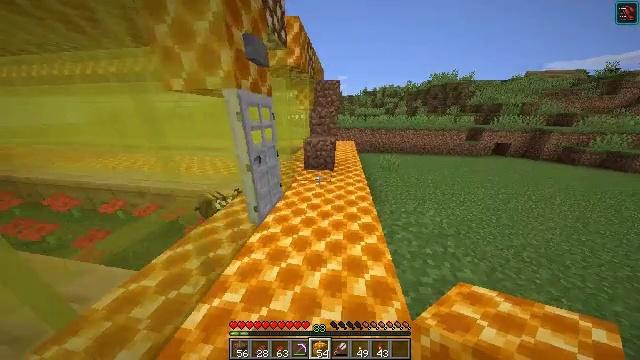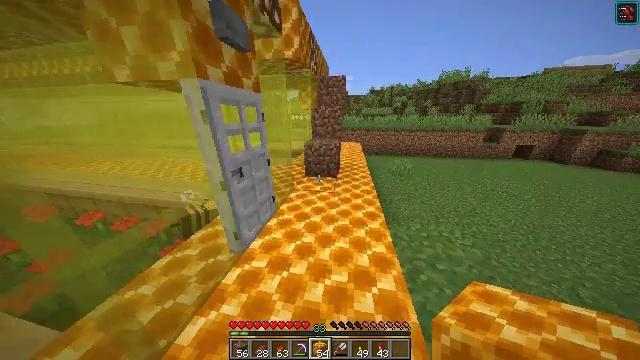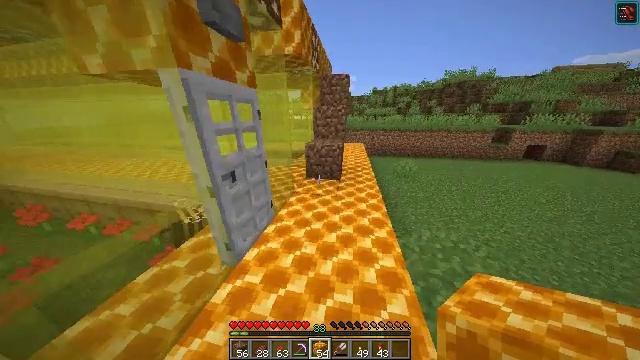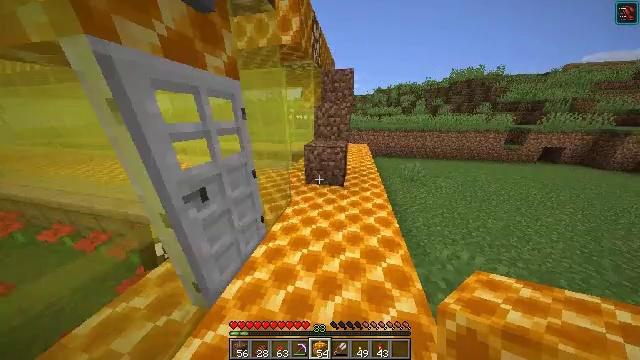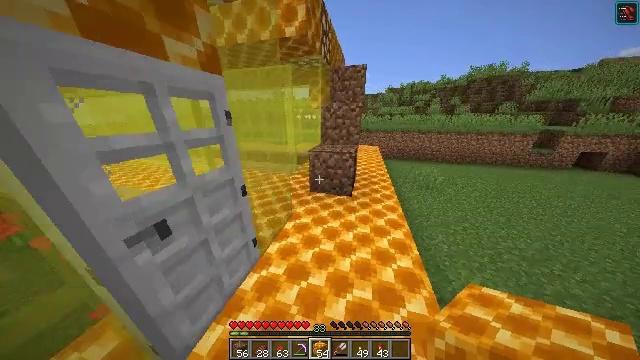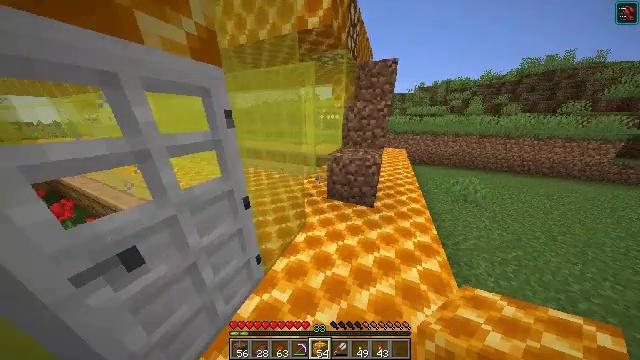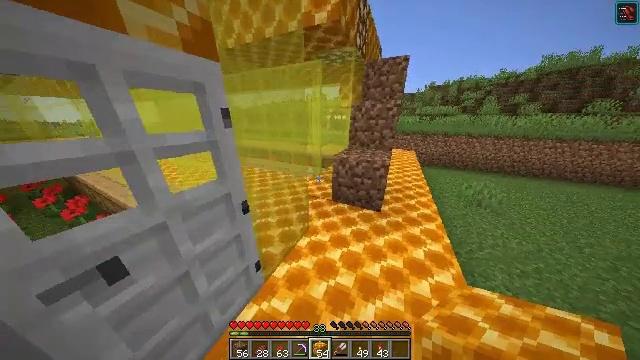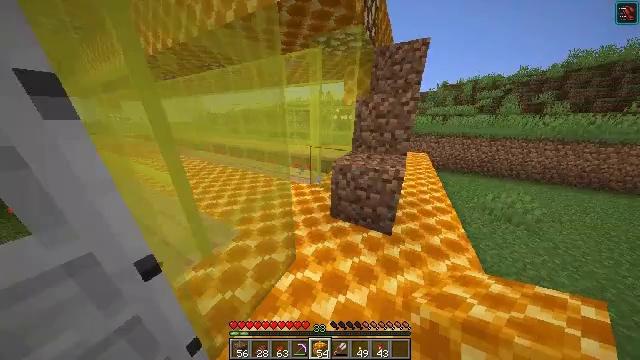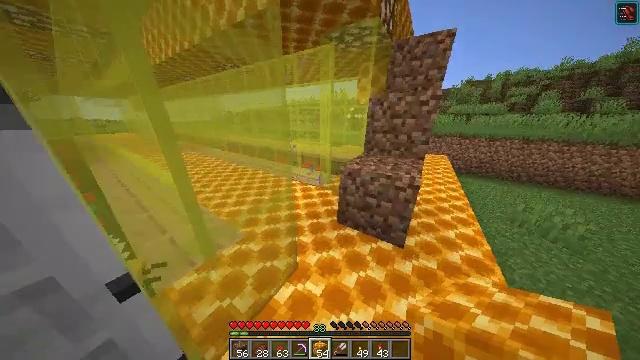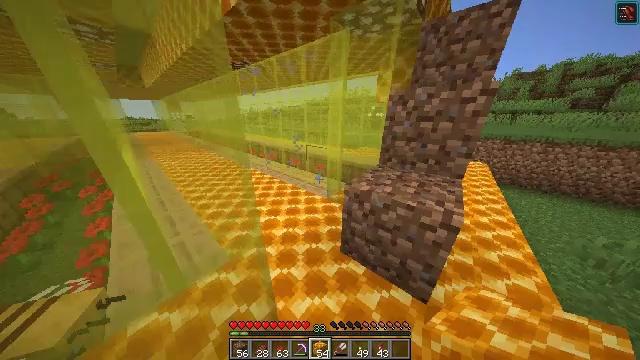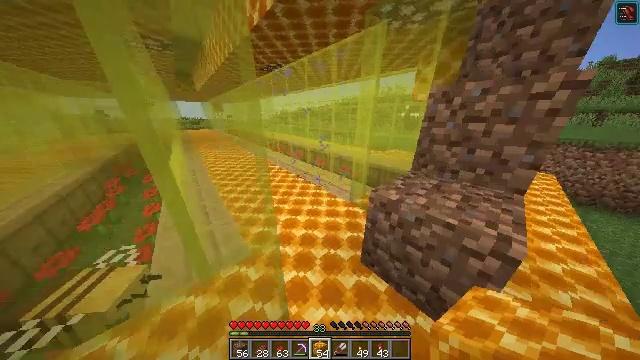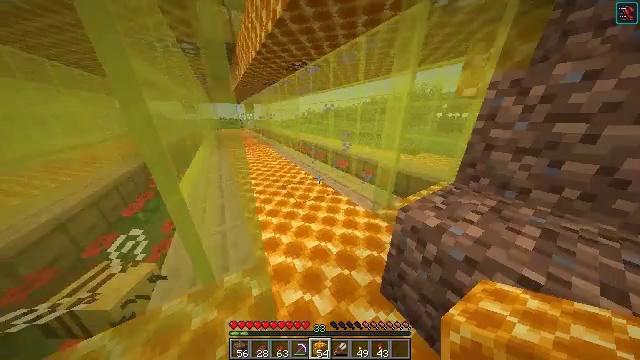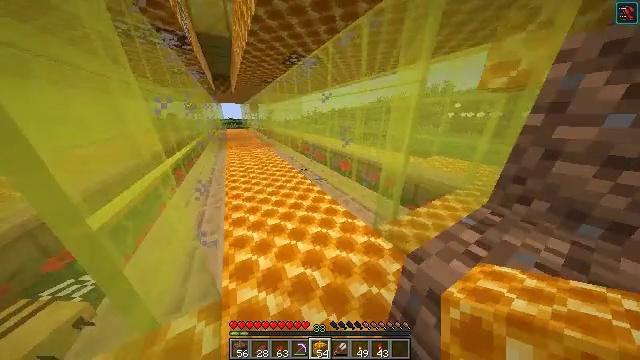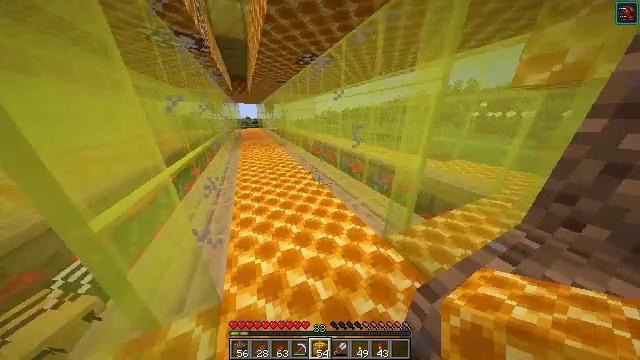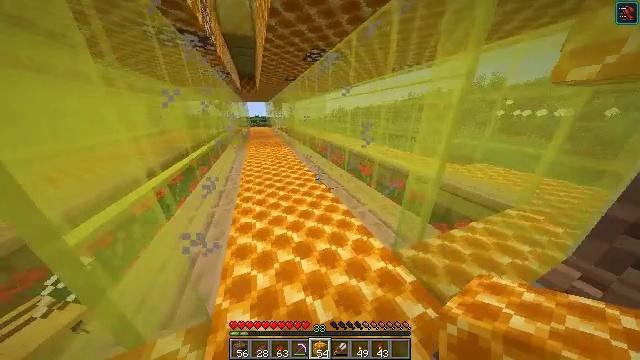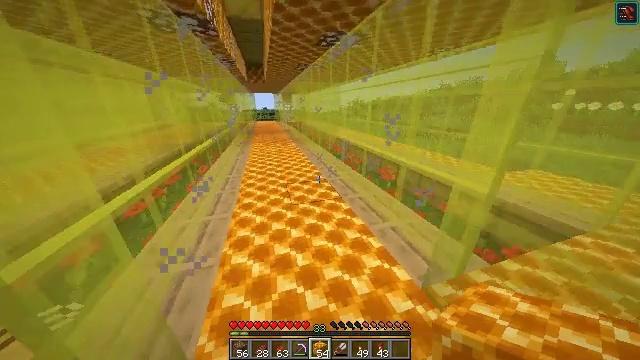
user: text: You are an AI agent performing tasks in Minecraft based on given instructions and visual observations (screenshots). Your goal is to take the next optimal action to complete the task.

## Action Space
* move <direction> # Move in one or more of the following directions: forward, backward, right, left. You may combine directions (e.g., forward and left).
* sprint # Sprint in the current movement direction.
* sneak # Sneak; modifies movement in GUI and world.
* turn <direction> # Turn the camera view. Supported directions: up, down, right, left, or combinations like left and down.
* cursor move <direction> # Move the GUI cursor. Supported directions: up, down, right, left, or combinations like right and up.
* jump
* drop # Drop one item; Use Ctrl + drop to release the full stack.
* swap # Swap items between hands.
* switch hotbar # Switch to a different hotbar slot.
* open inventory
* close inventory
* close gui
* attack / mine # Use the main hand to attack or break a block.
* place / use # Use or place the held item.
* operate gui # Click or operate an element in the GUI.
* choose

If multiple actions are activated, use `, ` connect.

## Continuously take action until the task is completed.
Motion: motion action
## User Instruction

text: Attack the yellow stained glass to gather it.
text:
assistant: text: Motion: move forward, turn left
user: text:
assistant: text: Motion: move forward
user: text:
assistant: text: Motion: move forward
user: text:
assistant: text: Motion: move forward, turn left
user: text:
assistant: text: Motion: move forward, turn left
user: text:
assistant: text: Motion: move forward, turn left
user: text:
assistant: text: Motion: move forward and move right, turn left
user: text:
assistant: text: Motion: move forward and move right, turn left
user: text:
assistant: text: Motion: move forward, turn left
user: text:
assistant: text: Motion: move forward, turn left
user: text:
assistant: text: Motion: move forward, turn left
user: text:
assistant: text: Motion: move forward, turn left
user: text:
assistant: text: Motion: move forward, turn left
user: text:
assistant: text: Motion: move forward, turn left
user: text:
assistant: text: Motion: move forward, turn left
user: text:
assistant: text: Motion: move forward, turn left
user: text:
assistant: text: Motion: move forward
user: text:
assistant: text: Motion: move forward, turn left
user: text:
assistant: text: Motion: move forward, turn left
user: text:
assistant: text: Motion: move forward, turn left
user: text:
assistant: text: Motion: move forward, turn left and up
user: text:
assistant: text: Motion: move forward, turn up
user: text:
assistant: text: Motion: move forward, turn up
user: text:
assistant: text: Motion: move forward
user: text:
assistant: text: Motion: move forward
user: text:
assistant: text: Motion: move forward, turn left and down
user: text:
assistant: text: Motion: move forward, turn up
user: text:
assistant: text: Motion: move forward
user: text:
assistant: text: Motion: move forward
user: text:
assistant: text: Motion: move forward